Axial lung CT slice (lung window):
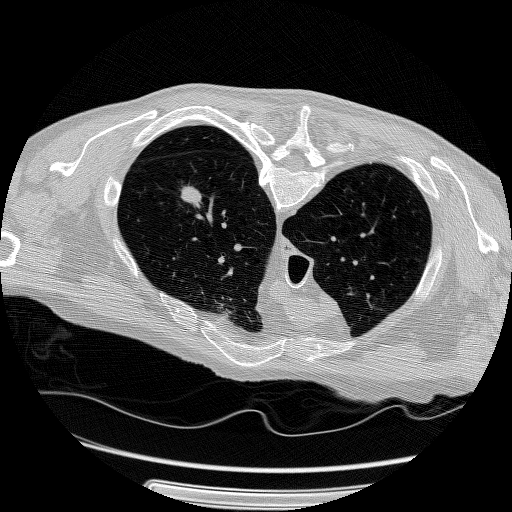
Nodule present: yes
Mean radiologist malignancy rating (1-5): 4.25